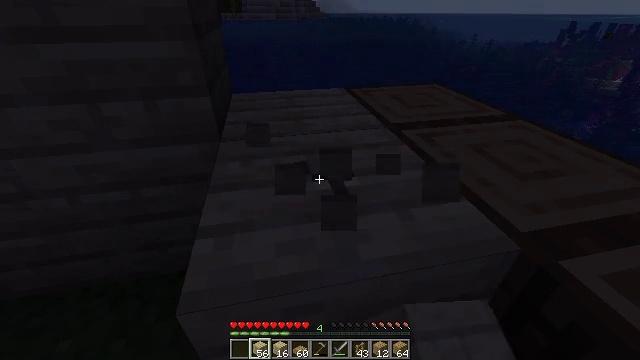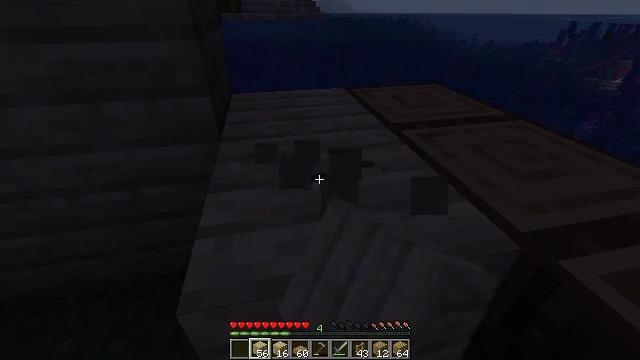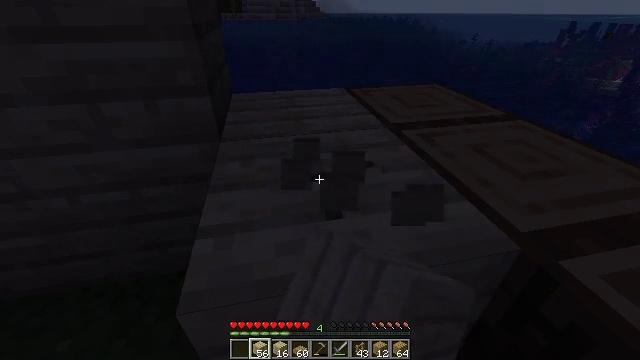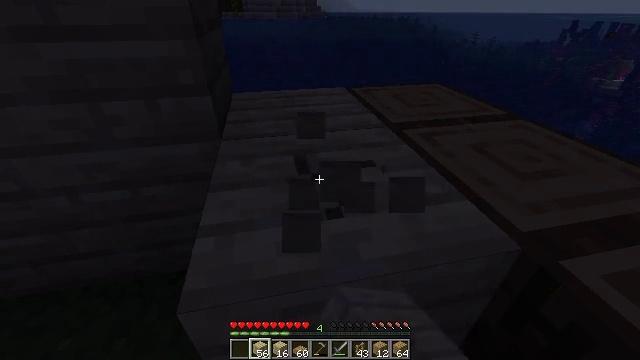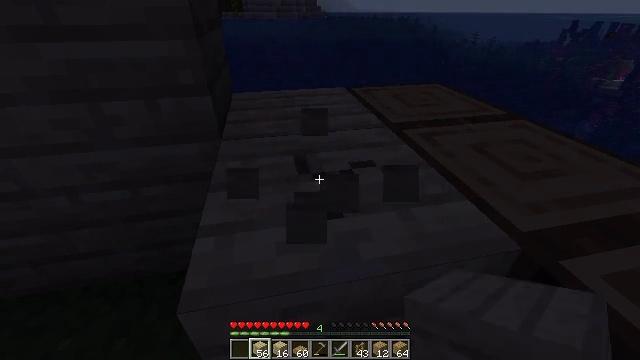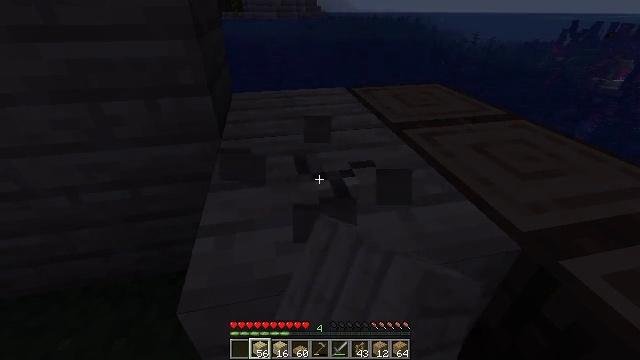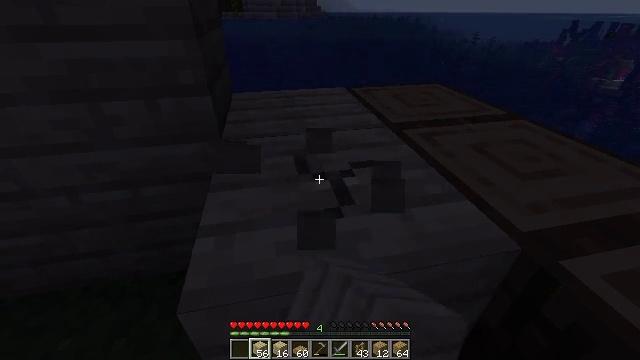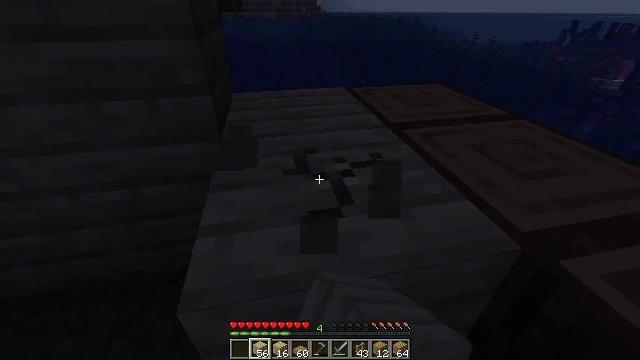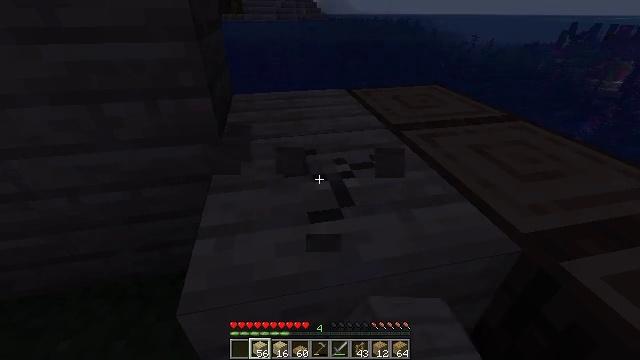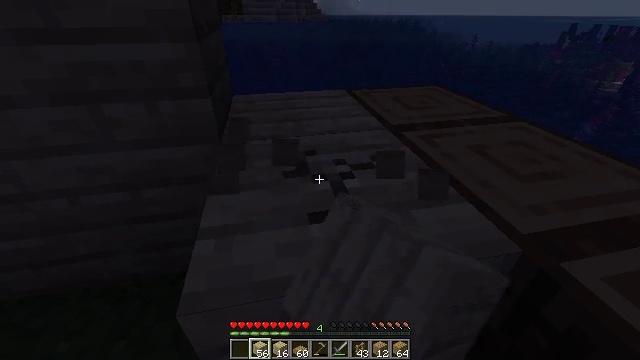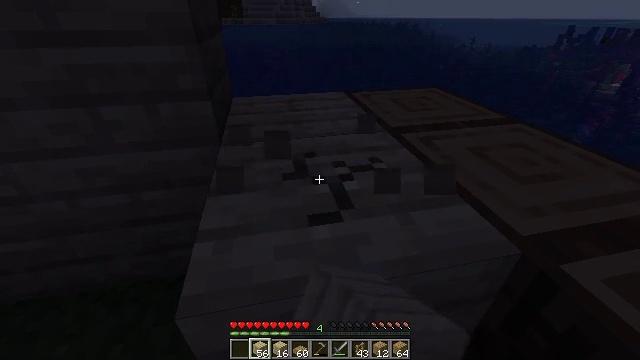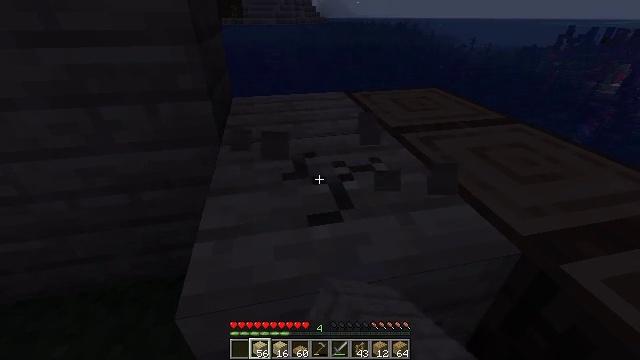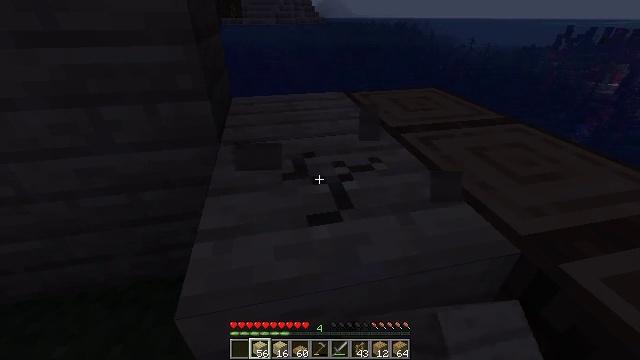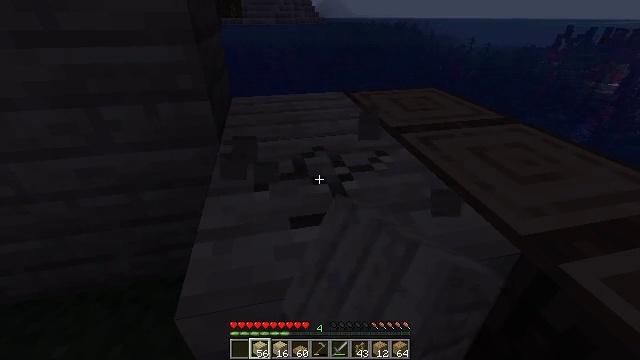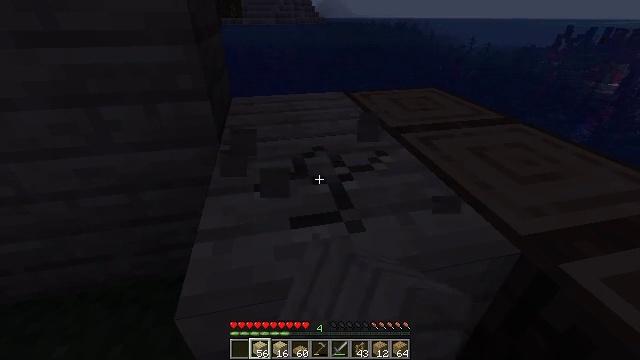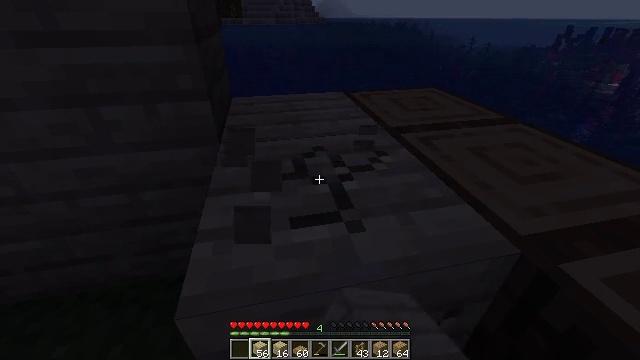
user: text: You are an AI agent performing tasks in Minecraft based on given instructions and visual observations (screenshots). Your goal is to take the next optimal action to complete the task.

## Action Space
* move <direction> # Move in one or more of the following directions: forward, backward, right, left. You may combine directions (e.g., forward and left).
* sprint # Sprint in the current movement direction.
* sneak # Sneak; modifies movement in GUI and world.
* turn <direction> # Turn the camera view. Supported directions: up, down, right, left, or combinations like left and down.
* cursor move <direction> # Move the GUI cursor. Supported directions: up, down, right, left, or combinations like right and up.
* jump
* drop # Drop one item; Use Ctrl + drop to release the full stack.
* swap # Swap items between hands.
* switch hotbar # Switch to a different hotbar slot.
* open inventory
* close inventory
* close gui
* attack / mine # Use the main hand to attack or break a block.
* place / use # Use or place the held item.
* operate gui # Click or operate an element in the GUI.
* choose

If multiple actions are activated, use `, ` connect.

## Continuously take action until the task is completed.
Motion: motion action
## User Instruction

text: Gather some birch planks.
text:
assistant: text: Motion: attack / mine
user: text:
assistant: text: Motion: attack / mine
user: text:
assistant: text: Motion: attack / mine
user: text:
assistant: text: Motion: attack / mine
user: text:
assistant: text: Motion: attack / mine
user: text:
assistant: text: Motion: attack / mine
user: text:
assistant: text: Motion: attack / mine
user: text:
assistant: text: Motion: attack / mine
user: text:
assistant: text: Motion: attack / mine
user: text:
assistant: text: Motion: attack / mine
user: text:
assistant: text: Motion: attack / mine
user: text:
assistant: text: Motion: attack / mine
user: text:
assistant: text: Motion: attack / mine
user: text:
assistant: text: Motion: attack / mine
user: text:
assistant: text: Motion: attack / mine
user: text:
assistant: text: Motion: attack / mine
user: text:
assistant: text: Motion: attack / mine
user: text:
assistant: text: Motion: attack / mine
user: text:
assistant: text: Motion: attack / mine
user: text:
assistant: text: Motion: attack / mine
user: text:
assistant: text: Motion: attack / mine
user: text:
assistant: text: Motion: attack / mine
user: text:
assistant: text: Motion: attack / mine
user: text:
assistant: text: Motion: attack / mine
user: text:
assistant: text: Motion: attack / mine
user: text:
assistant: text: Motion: attack / mine
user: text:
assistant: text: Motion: attack / mine
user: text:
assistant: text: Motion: attack / mine
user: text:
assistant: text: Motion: attack / mine
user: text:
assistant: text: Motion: attack / mine